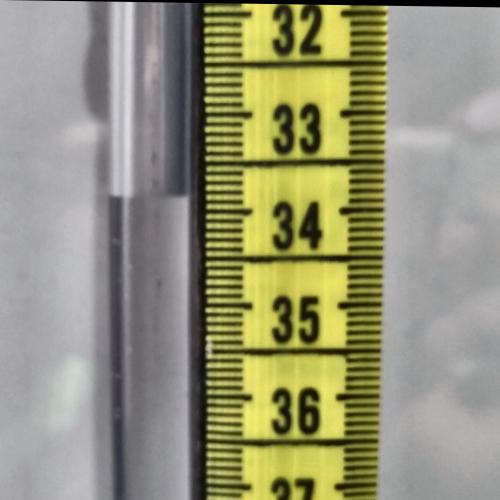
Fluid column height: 33.8 cm